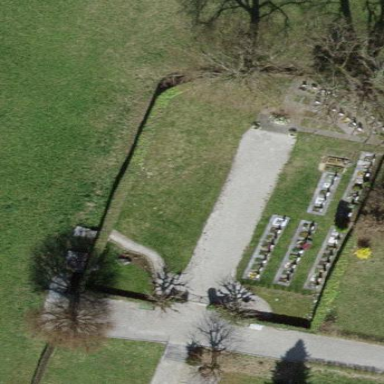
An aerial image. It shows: Cemetery.